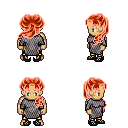
a pixel art fantasy rpg character, male body template, human, tanned skin, chain mail, gold greaves, red princess hairstyle, ghillies, four views (front, back, left, right), 2x2 character sprite sheet, small pixel art, hard edges, no anti-aliasing